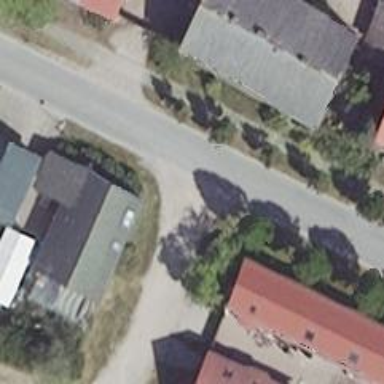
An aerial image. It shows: Residential road with asphalt surface.